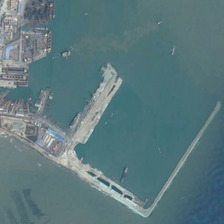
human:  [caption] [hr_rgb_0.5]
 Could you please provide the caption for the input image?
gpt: several boats are in a port near some buildings .

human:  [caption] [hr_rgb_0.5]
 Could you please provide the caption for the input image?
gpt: several boats are in a port near some buildings .

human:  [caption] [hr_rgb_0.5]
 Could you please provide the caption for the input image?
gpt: several boats are in a port near some buildings .

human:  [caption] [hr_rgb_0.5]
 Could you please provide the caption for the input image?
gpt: several boats are in a port near some buildings .

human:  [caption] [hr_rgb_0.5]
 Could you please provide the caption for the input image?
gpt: several boats are in a port near some buildings .